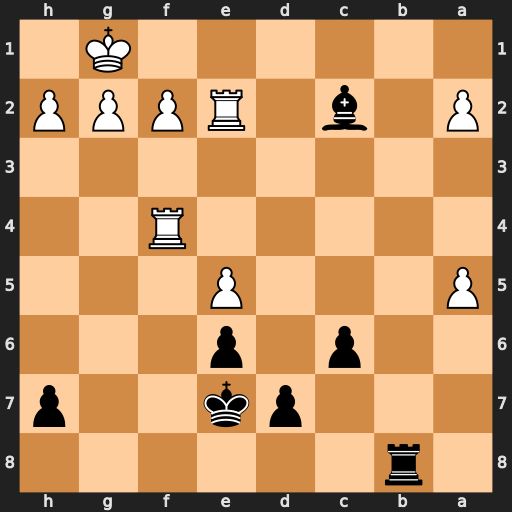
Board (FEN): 1r6/3pk2p/2p1p3/P3P3/5R2/8/P1b1RPPP/6K1
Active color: b
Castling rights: -
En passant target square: -
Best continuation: Rb1+ Re1 Rxe1#